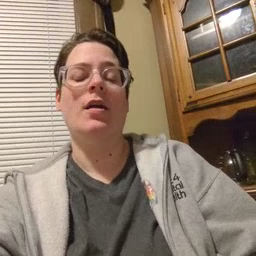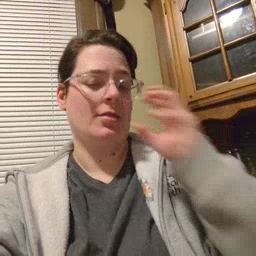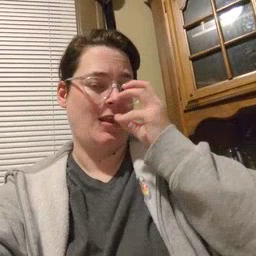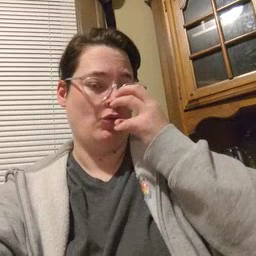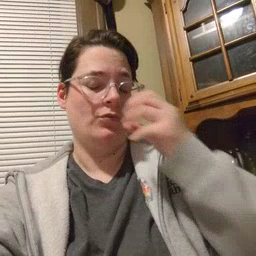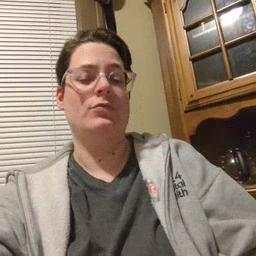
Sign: clown